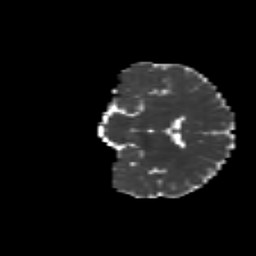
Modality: MD
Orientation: coronal
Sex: male
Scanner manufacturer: siemens
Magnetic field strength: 3 T
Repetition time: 5 s
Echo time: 0.071 s